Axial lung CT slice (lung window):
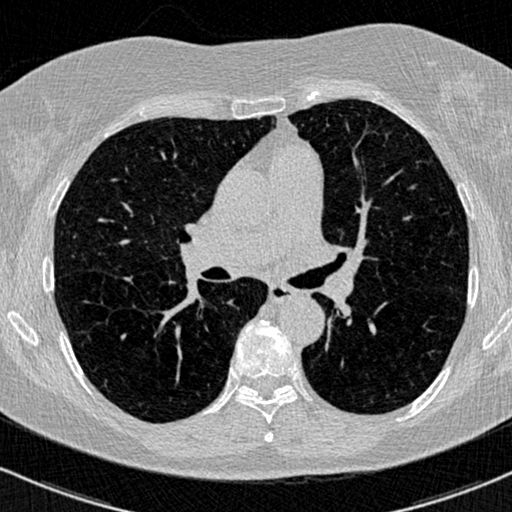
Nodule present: no